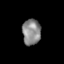
Tissue: skin
Cell type: Epithelial cells
Senescence score: 0.2294
Nuclear area (px): 465
Mean DAPI intensity: 136.789